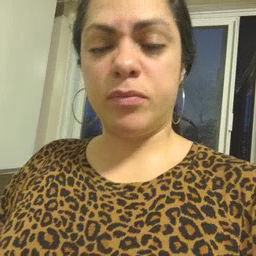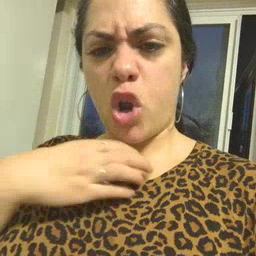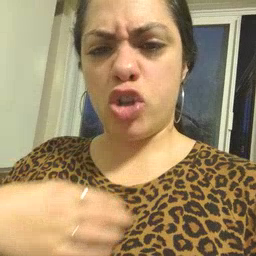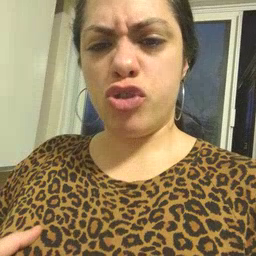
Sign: hungry